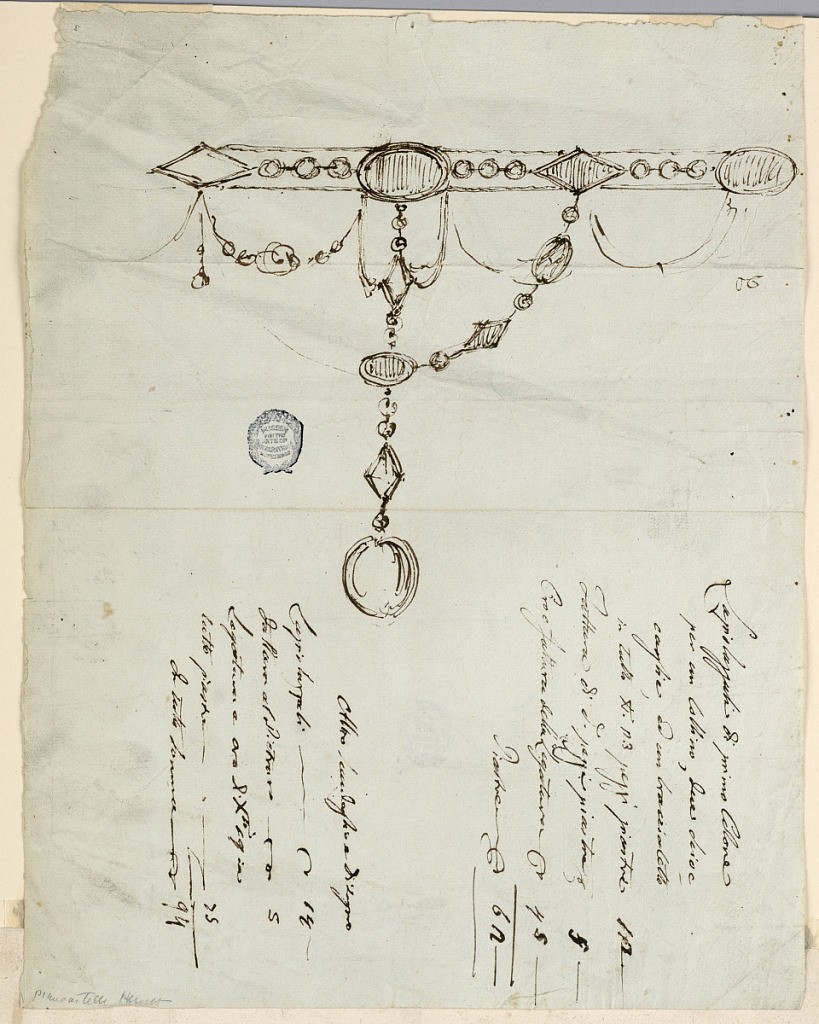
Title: Design for a Necklace
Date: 1800–1825
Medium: Pen and ink on paper
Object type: Drawing
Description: Design for a necklace. The chain around the neck consists of alternating ovoidal and rhomboidal gems which are connected in the middle by chains of beads. Written below the ink, an Italian inscription.